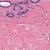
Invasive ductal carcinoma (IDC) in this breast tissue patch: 0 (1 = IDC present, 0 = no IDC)